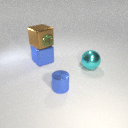
large blue metal cube behind large cyan metal sphere